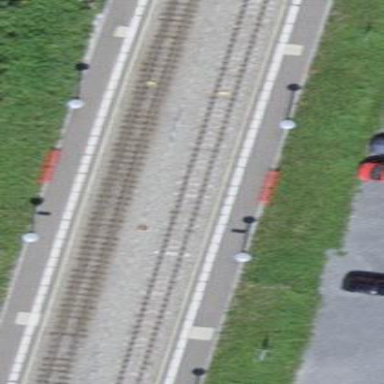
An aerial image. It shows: Asphalt platform for public transport and railway services.